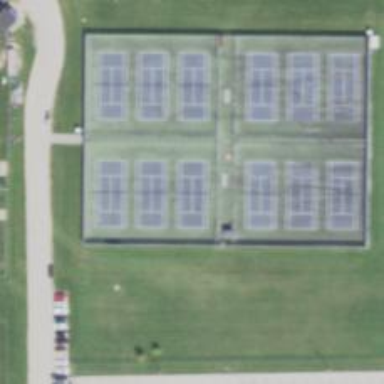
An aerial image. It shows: Leisure park with tennis court.